Field crop: maize
Growth stage: 2
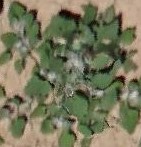
Species: chenopodium